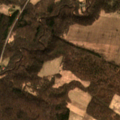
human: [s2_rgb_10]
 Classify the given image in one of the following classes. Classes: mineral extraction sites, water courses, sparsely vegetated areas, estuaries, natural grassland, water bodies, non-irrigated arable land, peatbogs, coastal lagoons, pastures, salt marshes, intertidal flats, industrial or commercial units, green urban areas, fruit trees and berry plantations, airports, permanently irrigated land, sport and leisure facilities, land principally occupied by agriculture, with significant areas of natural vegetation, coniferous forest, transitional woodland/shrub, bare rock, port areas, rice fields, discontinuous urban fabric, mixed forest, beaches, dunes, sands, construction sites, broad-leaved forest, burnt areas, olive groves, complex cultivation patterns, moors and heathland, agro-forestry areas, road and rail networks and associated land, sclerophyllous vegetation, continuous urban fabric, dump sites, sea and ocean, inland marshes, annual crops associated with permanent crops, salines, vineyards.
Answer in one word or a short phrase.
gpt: non-irrigated arable land, complex cultivation patterns, land principally occupied by agriculture, with significant areas of natural vegetation, broad-leaved forest, mixed forest